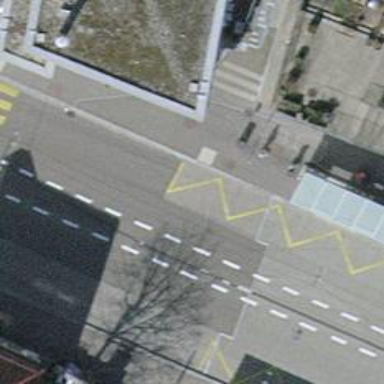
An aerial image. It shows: Bus stop with sheltered platform for public transport.